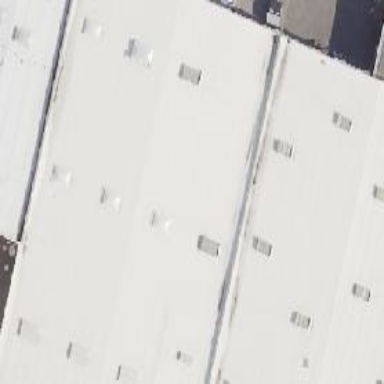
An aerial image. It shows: Commercial building.